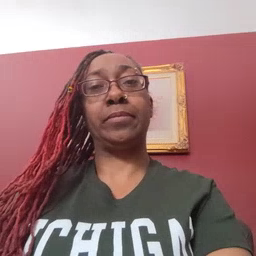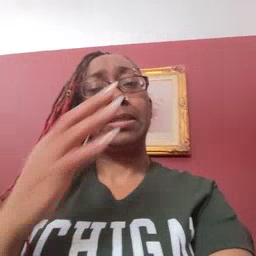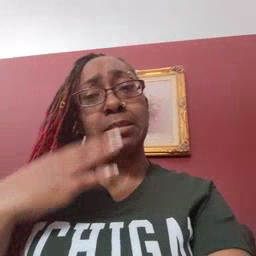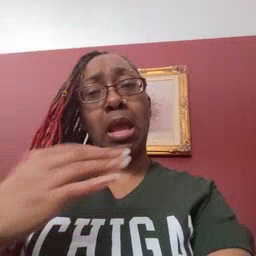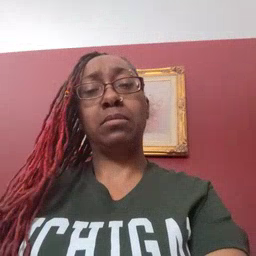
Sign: sad